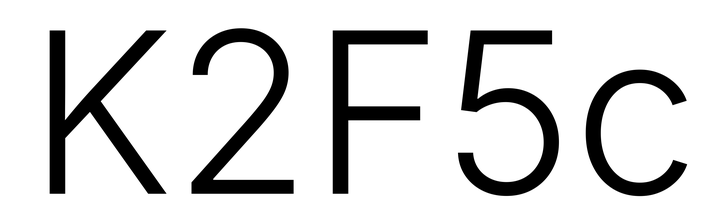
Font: Inter_Light